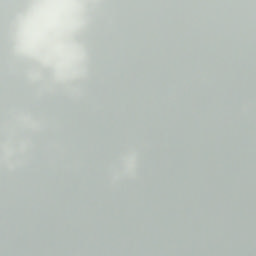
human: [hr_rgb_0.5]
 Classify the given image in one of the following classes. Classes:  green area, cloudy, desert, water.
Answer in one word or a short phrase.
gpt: cloudy